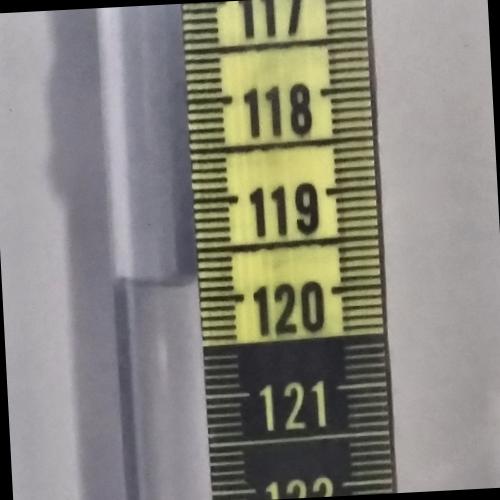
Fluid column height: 119.8 cm